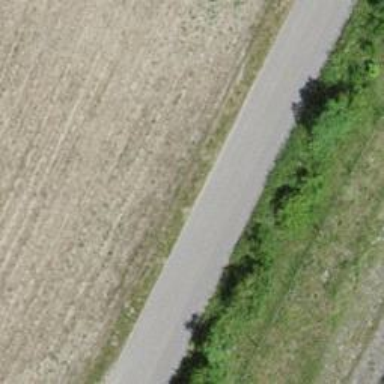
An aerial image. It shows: Unclassified asphalt road with grade1 tracktype.